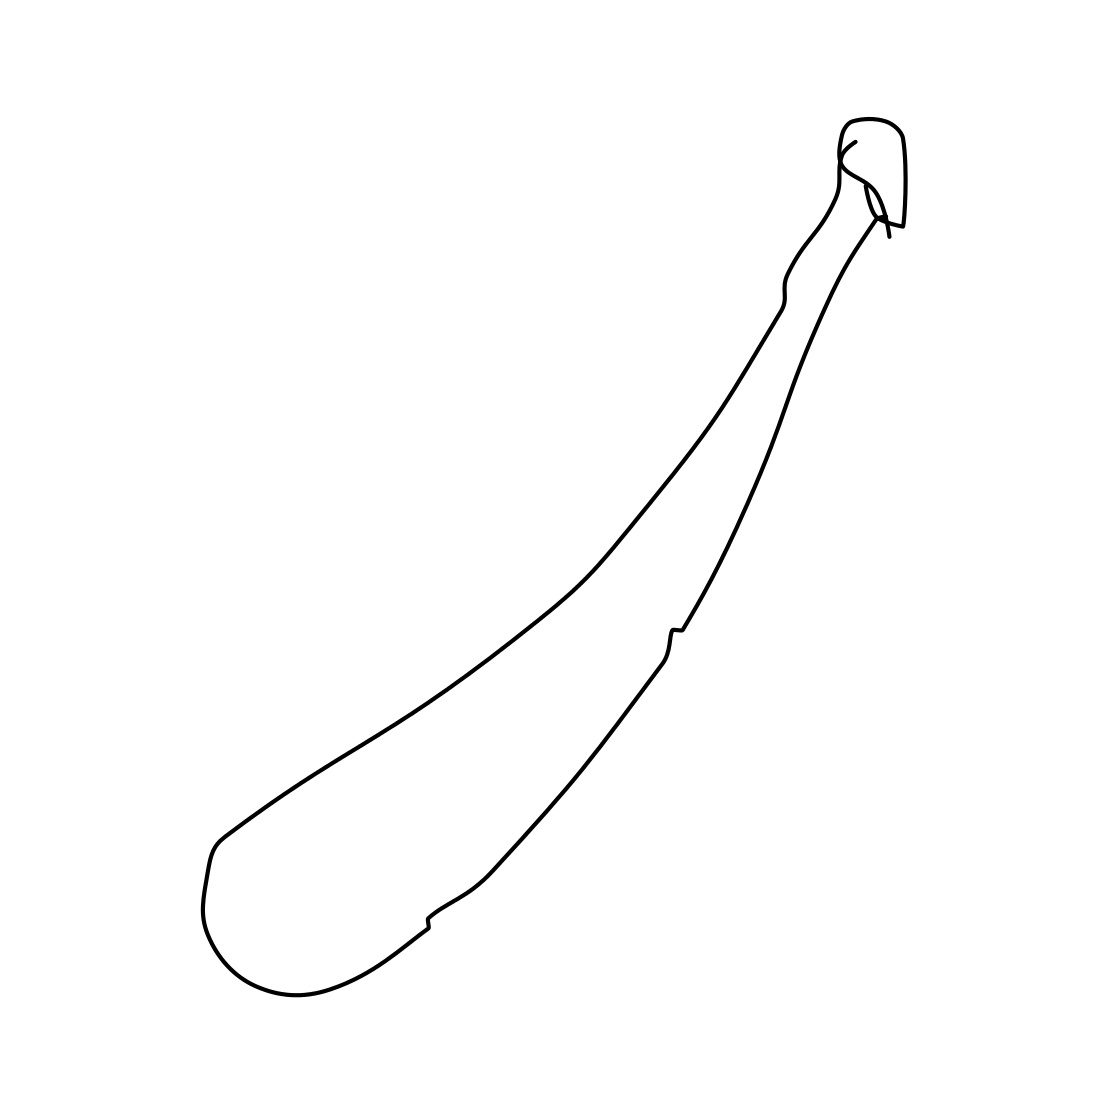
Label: baseball bat